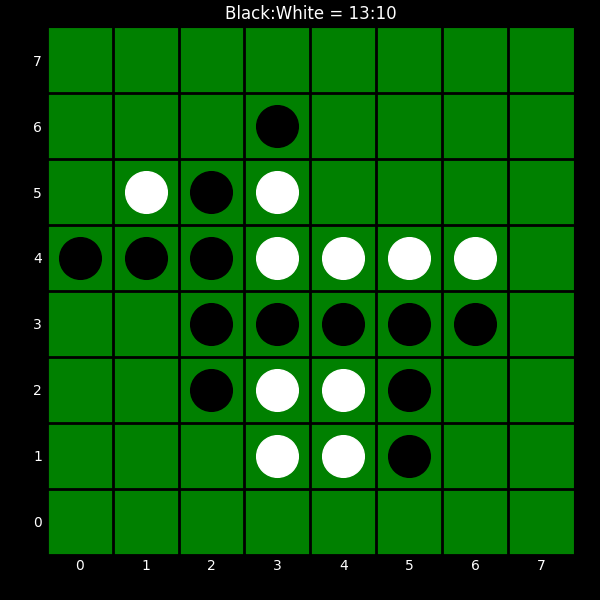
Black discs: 13
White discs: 10